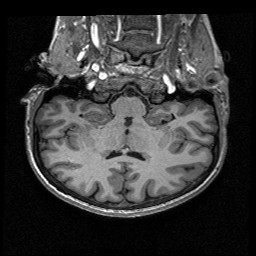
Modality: T1w
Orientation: sagittal
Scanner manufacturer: siemens
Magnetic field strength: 3 T
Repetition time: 2.53 s
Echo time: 0.00267 s